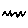
Label: zigzag